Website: crate-barrel
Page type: billing-address
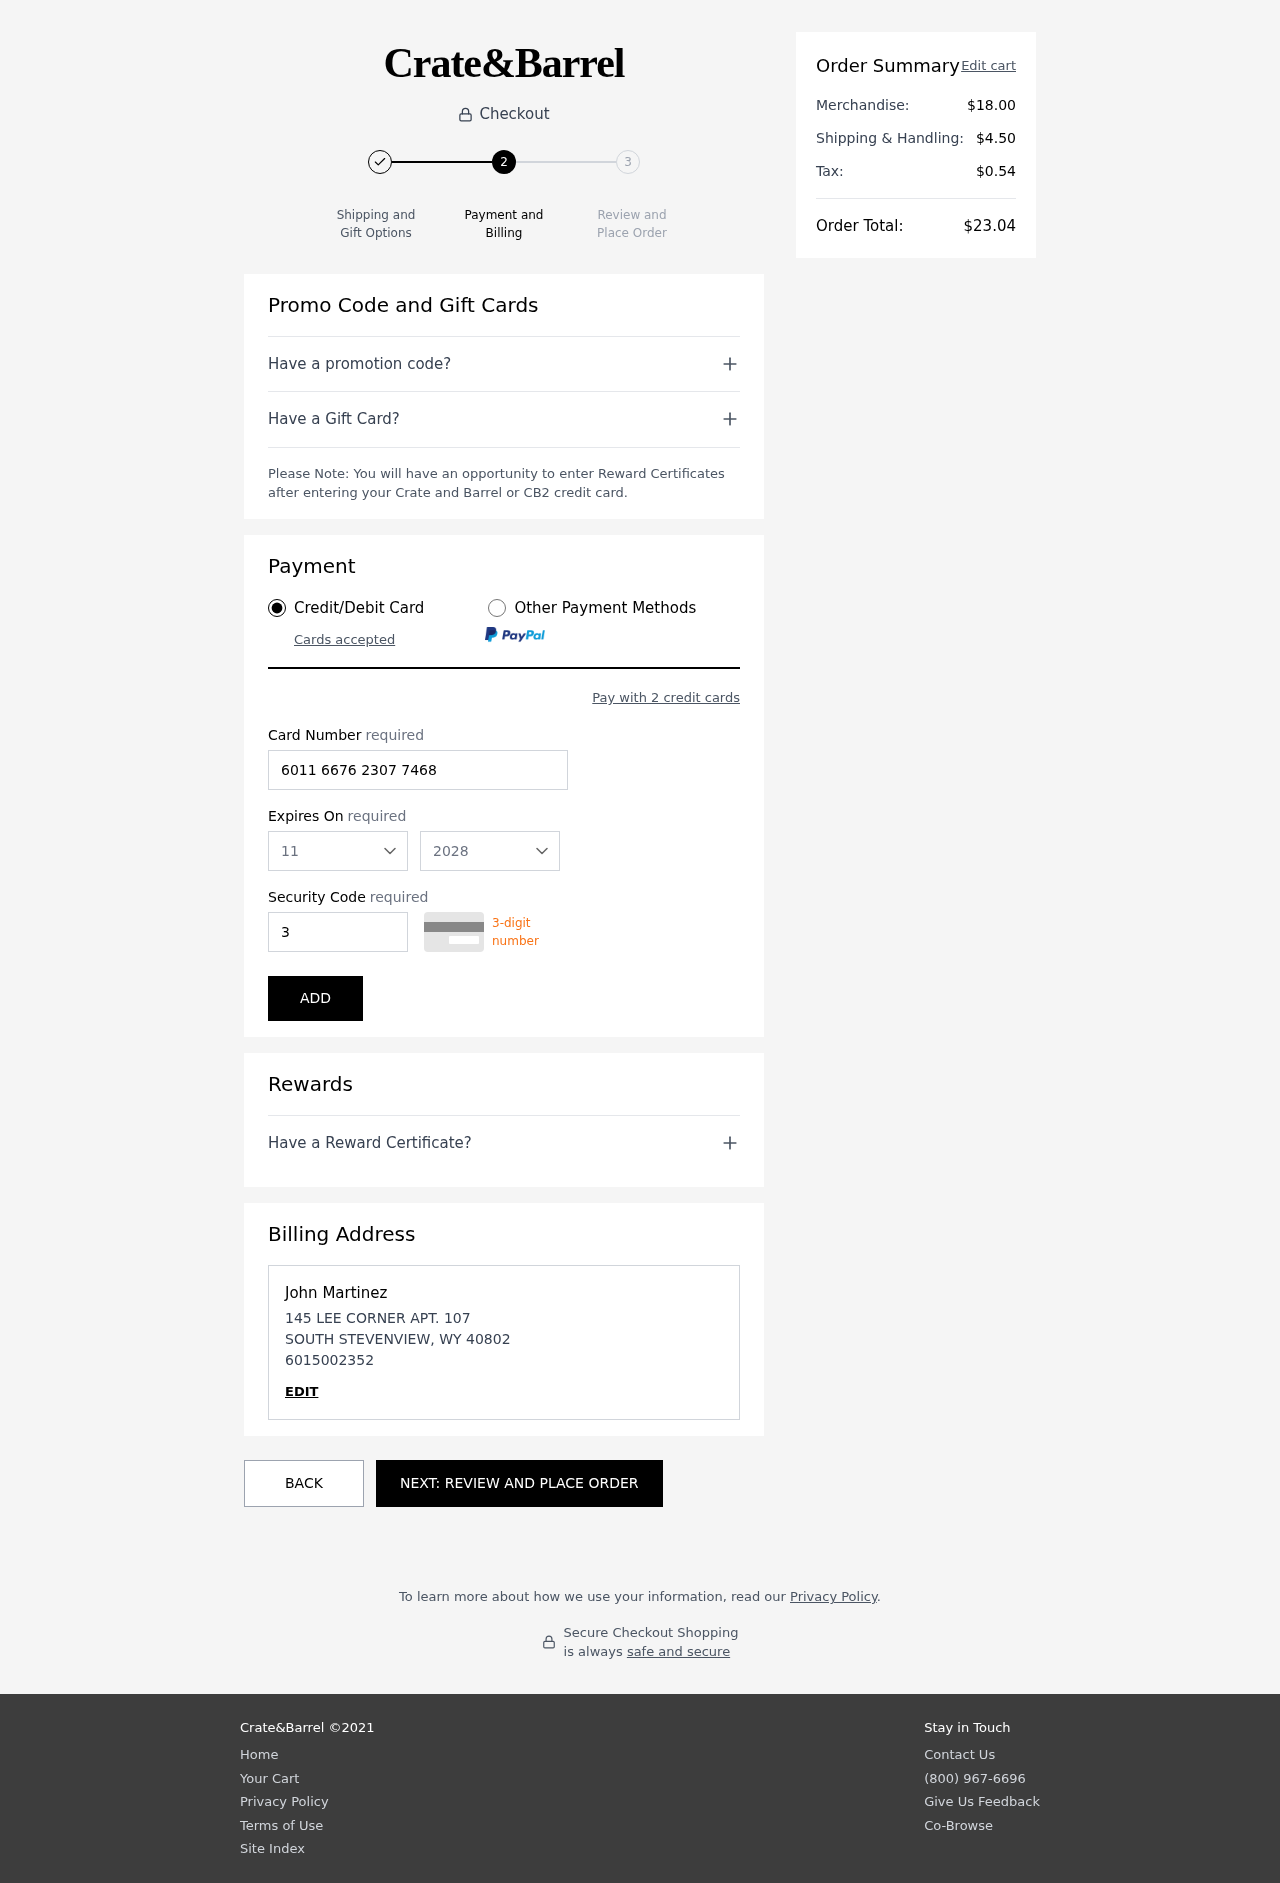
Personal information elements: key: PII_CARD_CVV
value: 372
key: PII_CARD_EXPIRY_MONTH
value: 11
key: PII_CARD_EXPIRY_YEAR
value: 28
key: PII_CARD_NUMBER
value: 6011 6676 2307 7468
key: PII_CITY
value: SOUTH STEVENVIEW
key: PII_FULLNAME
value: John Martinez
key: PII_PHONE
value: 6015002352
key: PII_POSTCODE
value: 40802
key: PII_STATE_ABBR
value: WY
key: PII_STREET
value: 145 LEE CORNER APT. 107
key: PII_FIRSTNAME
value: John
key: PII_LASTNAME
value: Martinez
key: PII_PHONE_LINE
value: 2352
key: PII_PHONE_SUFFIX
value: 2352
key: PII_POSTCODE_FULL
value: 40802
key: PII_PHONE2
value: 6015002352
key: PII_PHONE3
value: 6015002352
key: PII_FULLNAME2
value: John Martinez
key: PII_FULLNAME3
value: John Martinez
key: PII_FIRSTNAME2
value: John
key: PII_FIRSTNAME3
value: John
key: PII_LASTNAME2
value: Martinez
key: PII_LASTNAME3
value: Martinez
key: PII_FIRSTNAME_DERIVED
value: John
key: PII_LASTNAME_DERIVED
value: Martinez
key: PII_PHONE_NUMERIC
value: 6015002352
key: PII_PHONE_LINE_NUMERIC
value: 2352
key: PII_PHONE_SUFFIX_NUMERIC
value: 2352
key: PII_POSTCODE_NUMERIC
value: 40802
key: PII_PHONE2_NUMERIC
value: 6015002352
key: PII_PHONE3_NUMERIC
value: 6015002352
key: PII_FULLNAME_DERIVED
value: John Martinez
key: PII_NAME_FULL_DERIVED
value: John Martinez
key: PII_PHONE_DIGITS
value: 6015002352
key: PII_PHONE_LAST4
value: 2352
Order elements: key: ORDER_SUBTOTAL
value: $18.00
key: ORDER_SHIPPING_COST
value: $4.50
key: ORDER_TAX
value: $0.54
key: ORDER_TOTAL
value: $23.04